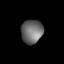
Tissue: lung
Cell type: Epithelial cells
Senescence score: 0.1609
Nuclear area (px): 506
Mean DAPI intensity: 107.575